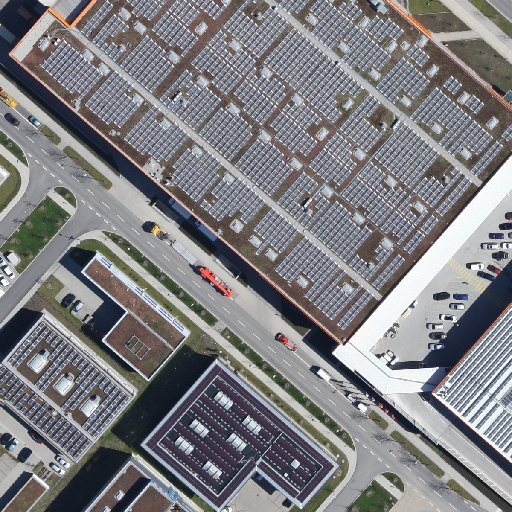
Referring expression: bikeway along with tree